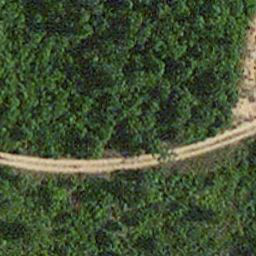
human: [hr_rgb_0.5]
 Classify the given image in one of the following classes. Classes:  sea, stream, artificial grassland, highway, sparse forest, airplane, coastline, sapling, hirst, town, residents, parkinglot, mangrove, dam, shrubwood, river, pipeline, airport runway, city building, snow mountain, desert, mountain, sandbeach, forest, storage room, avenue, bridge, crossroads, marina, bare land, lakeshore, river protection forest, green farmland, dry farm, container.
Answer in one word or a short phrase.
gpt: avenue